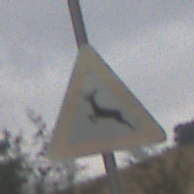
Verkehrszeichen: WildwechselRechts
Umgebung: Outdoor, Nature
Tageszeit: MorningAfternoon
Wetter: Overcast
Licht: Natural
Jahreszeit: NotSpecified
Kontrast: LowContrast